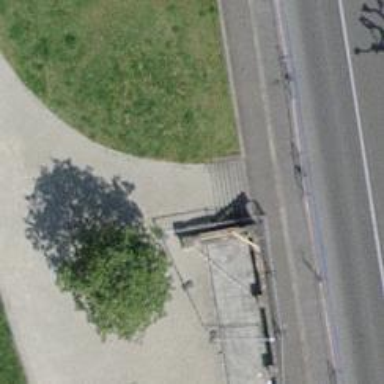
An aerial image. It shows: Concrete steps.